A scalogram (wavelet time-scale view) of one vibration snapshot from a rotating machine is shown. Based on the visible evidence, which rotor condition applies: normal, misalignment, unbalance, looseness?
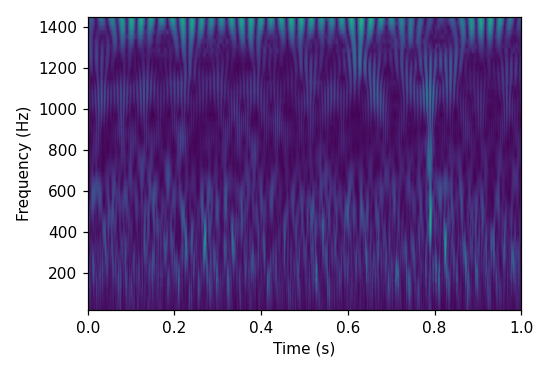
Answer: unbalance